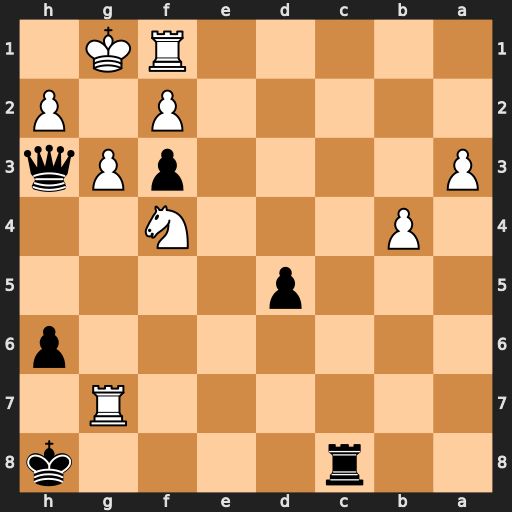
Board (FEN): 2r4k/6R1/7p/3p4/1P3N2/P4pPq/5P1P/5RK1
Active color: b
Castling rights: -
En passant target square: -
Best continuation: Qxf1+ Kxf1 Rc1#